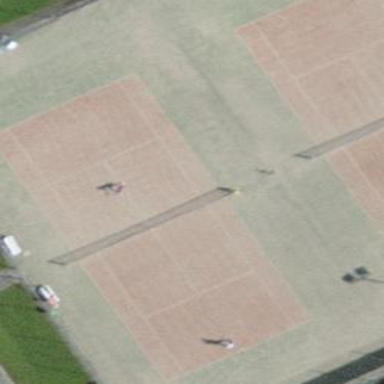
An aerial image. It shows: Clay tennis court on the leisure land pitch.